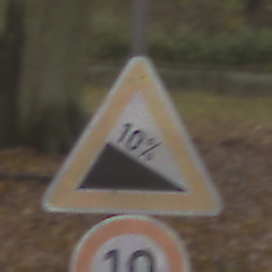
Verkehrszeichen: Gefaelle10
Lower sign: Geschwindigkeit10
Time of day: MorningAfternoon
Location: Outdoor (Nature)
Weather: Overcast
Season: Autumn
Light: Natural